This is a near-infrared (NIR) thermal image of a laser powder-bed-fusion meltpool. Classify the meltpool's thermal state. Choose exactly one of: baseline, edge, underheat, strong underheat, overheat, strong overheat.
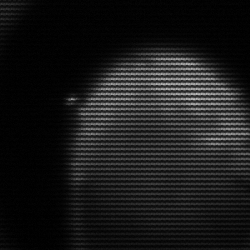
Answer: edge